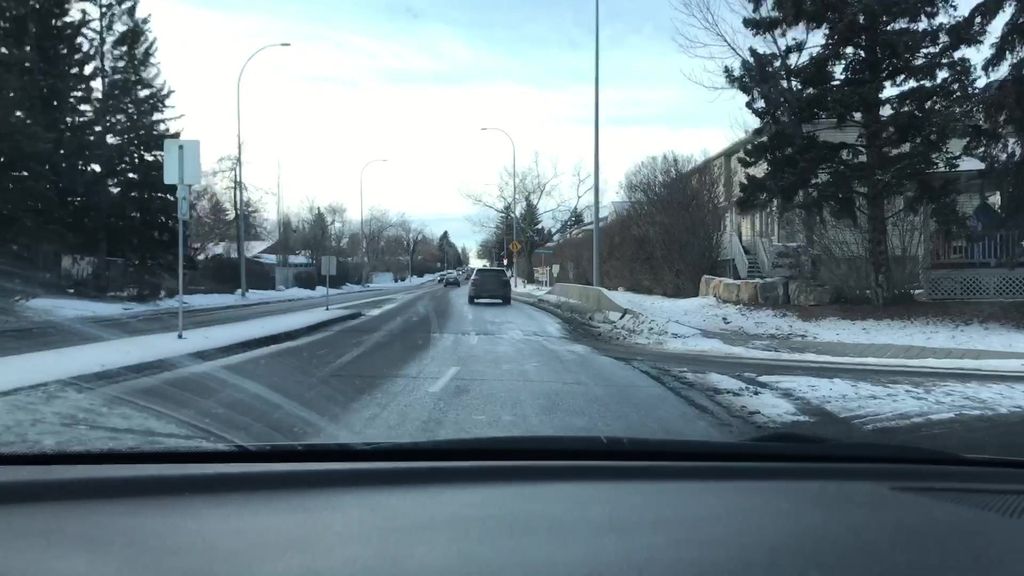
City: calgary